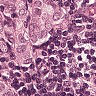
Metastatic tissue present: yes